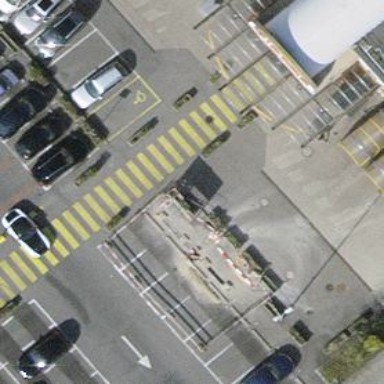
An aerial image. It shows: Charging station.